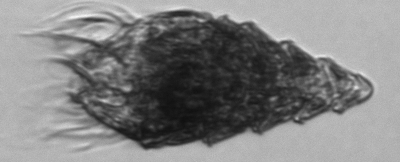
Label: Laboea_strobila